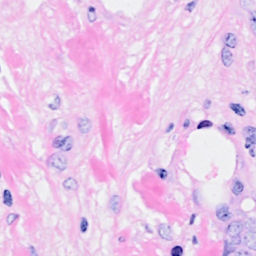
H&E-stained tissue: Breast